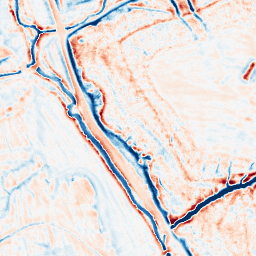
Category: edge_preserving
Decomposition family: bilateral
Decomposition parameters: d: 15
sigma_color: 150
sigma_space: 150
Upsampling method: edge_directed
Upsampling parameters: scale: 2
Upsampling scale: 2